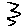
Label: zigzag